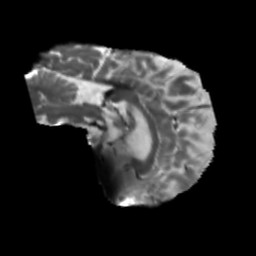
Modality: T2w
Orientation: sagittal
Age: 46
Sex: female
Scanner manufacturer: siemens
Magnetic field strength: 3 T
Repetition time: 5.25 s
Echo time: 0.08 s